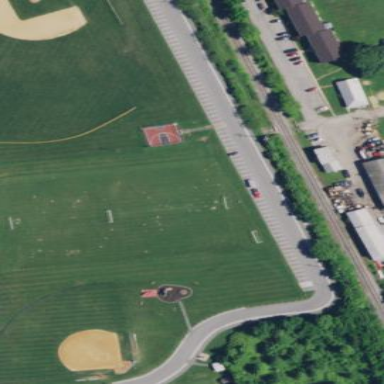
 suitable for leisure and sports activities."